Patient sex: M
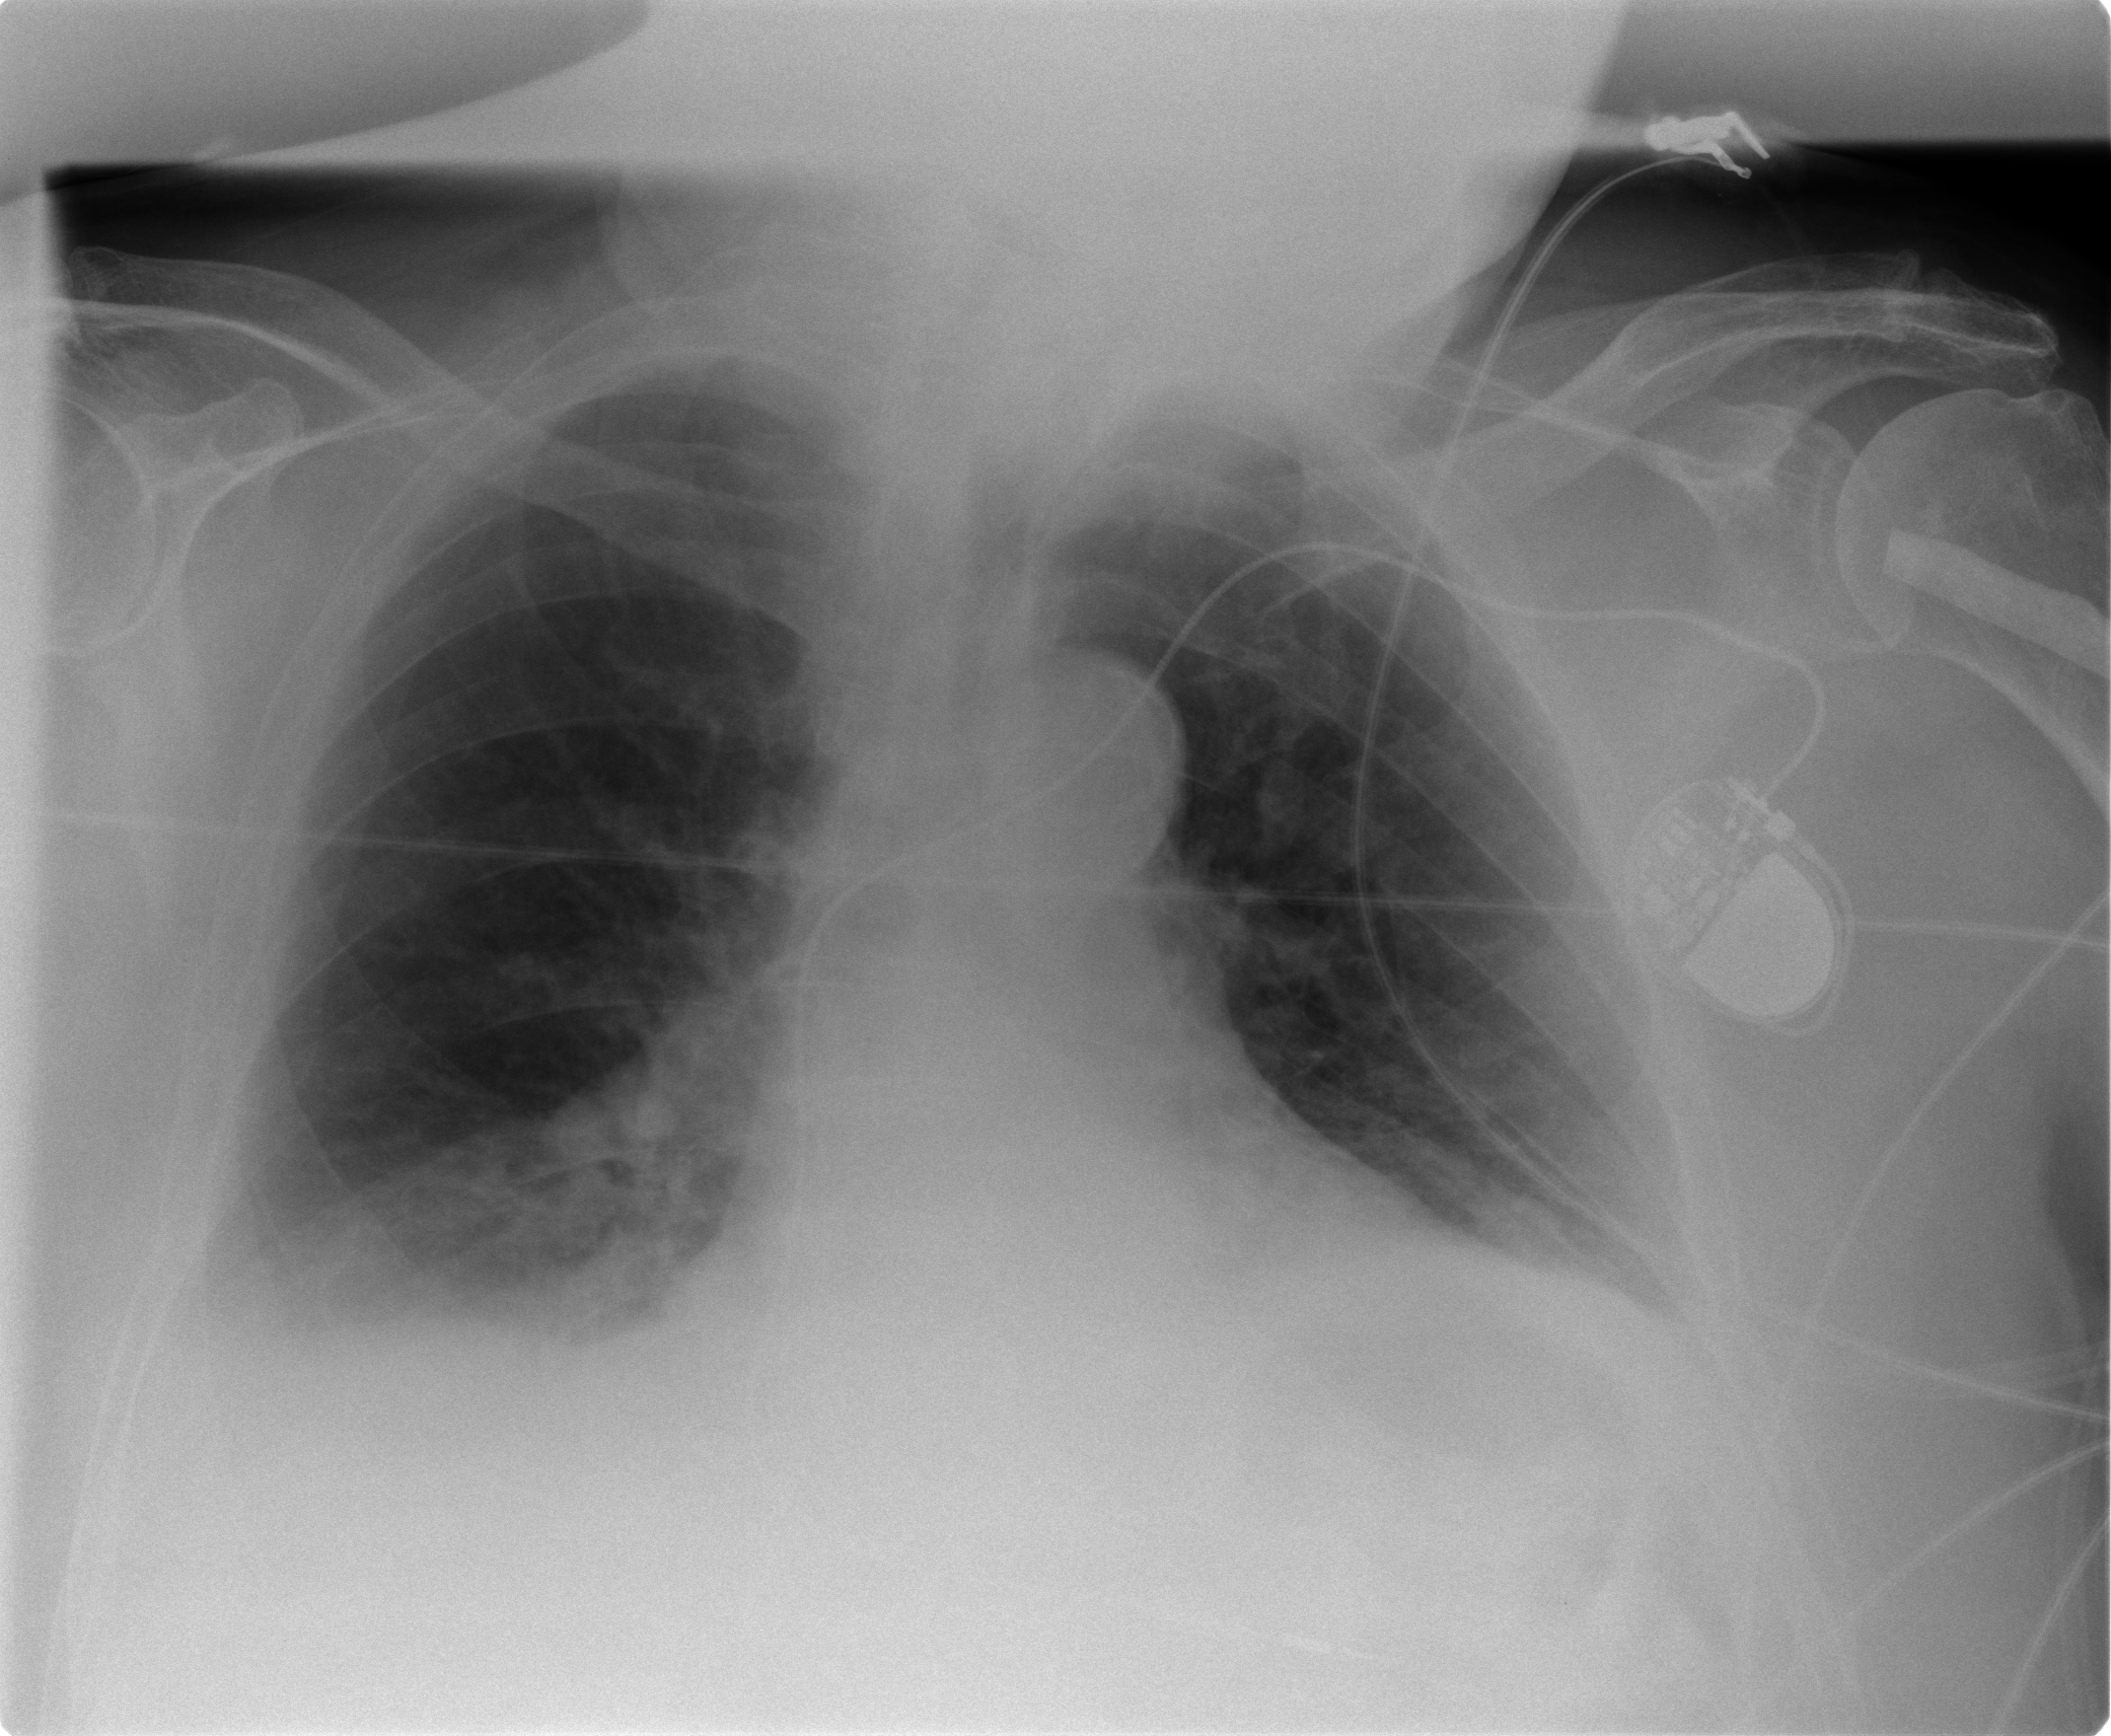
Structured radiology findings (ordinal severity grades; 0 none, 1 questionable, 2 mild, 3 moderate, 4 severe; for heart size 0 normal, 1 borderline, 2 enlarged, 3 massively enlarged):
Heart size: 2
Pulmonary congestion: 2
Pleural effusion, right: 2
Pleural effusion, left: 2
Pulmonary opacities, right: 0
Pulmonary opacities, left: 0
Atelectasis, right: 2
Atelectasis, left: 2